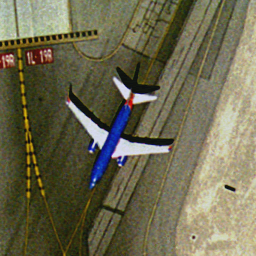
Label: airplane